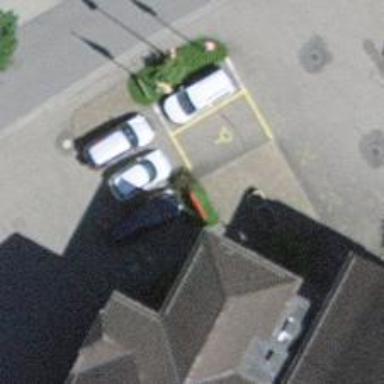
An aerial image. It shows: Charging station.